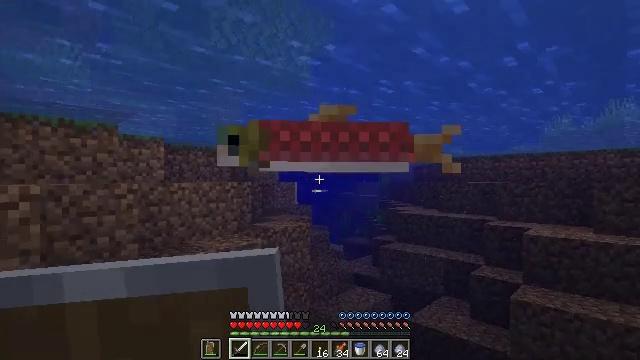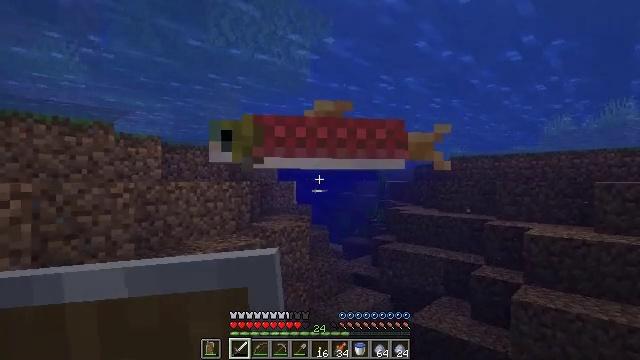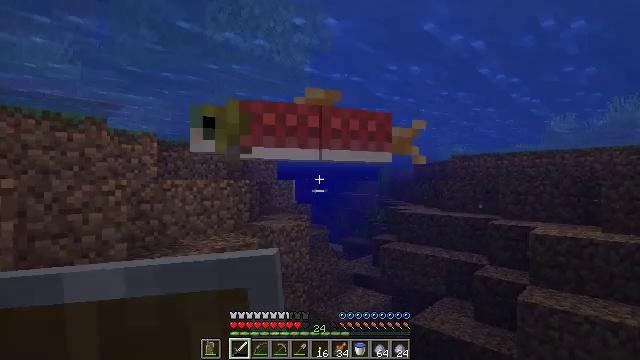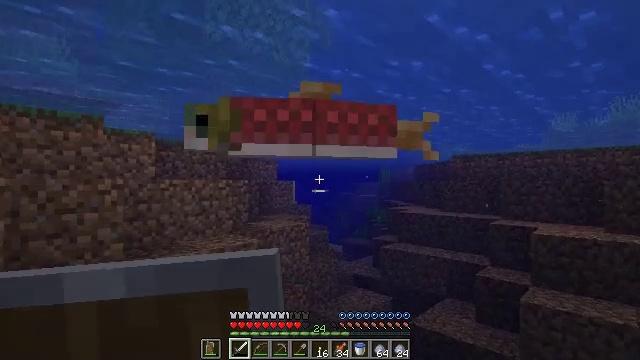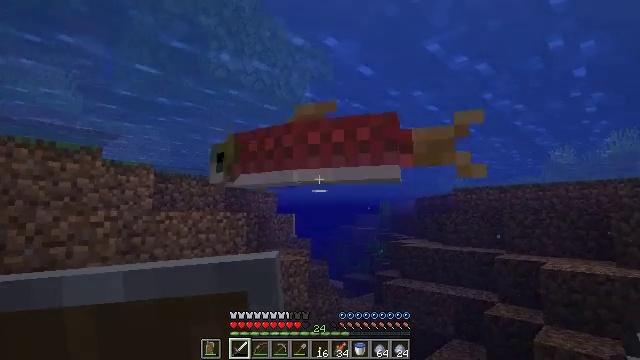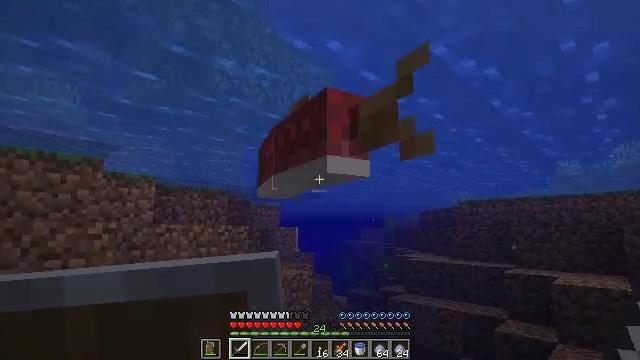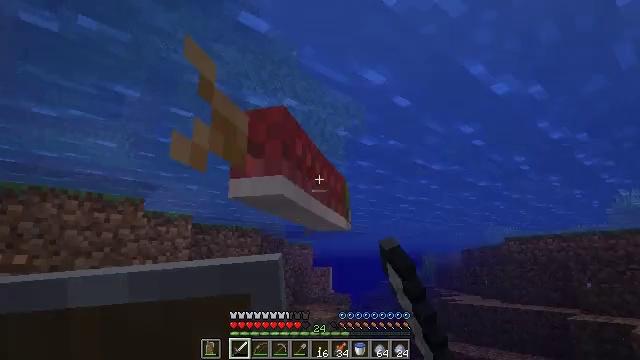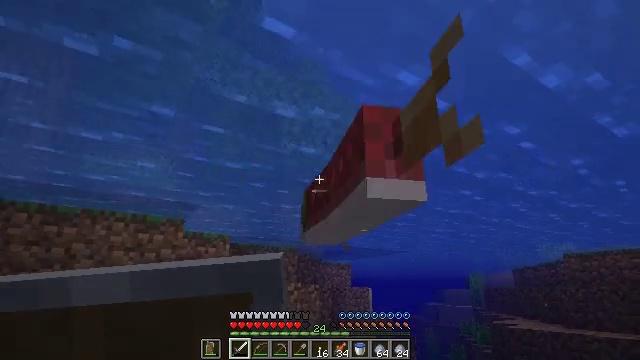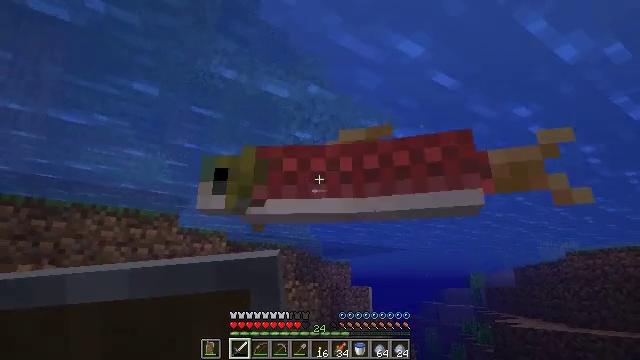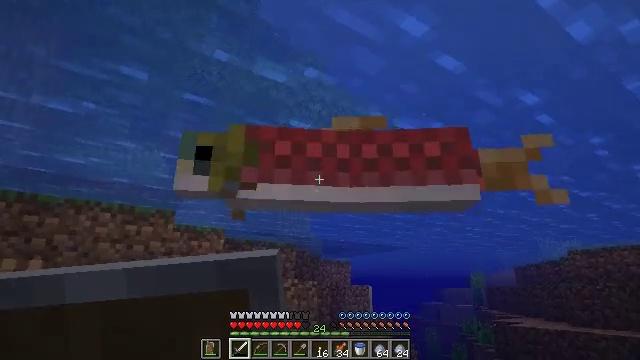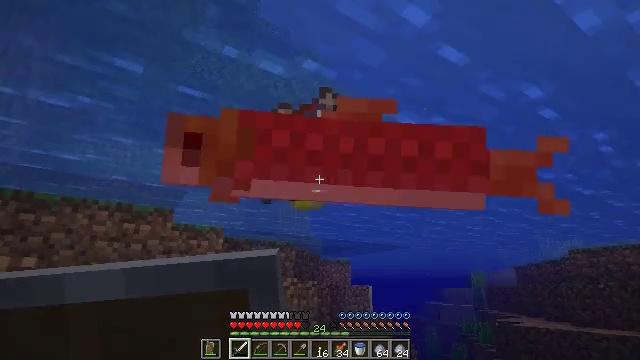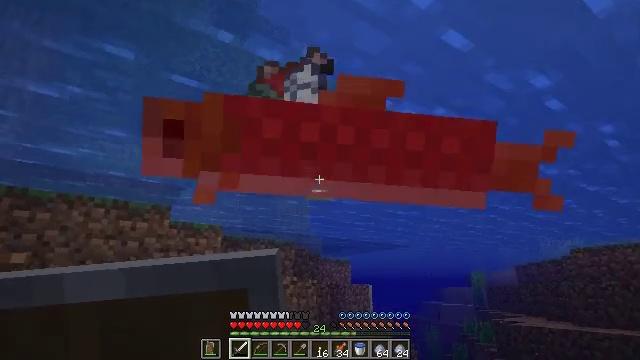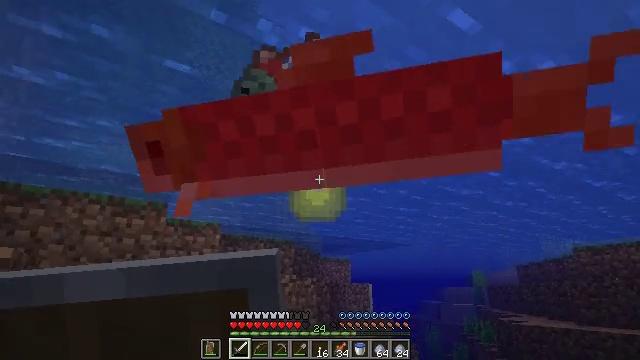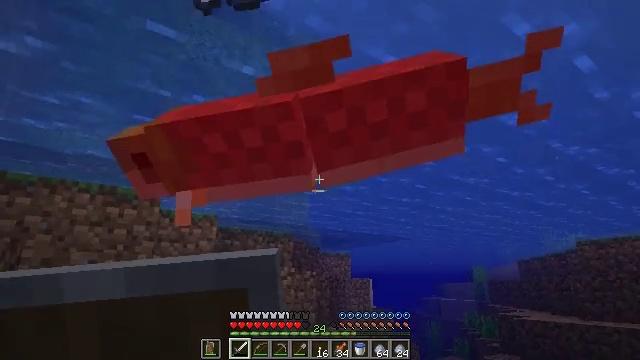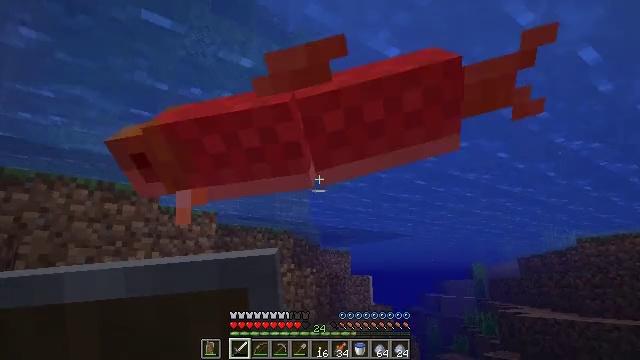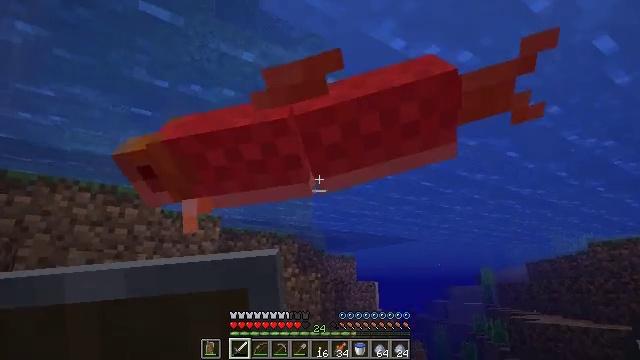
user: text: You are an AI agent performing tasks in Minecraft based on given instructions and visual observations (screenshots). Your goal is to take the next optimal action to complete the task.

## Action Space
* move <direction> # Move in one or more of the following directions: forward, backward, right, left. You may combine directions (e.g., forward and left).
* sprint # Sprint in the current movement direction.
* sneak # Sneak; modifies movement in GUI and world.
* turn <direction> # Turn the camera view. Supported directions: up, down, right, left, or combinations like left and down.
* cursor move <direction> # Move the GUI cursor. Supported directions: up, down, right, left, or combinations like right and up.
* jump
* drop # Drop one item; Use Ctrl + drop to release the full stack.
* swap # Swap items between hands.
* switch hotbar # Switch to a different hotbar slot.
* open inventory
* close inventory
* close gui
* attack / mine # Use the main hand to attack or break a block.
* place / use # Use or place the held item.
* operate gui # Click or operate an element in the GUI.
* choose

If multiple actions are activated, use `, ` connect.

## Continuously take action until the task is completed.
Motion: motion action
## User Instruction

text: Kill aquatic mobs.
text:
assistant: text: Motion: move forward
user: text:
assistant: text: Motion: move forward
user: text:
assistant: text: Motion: move forward
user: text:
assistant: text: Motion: move forward, turn up
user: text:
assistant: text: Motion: move forward, turn up, attack / mine
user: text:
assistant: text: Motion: move forward, turn left and up, attack / mine
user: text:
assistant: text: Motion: move forward, turn left and up, attack / mine
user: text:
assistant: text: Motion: move forward, attack / mine
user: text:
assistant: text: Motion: move forward, attack / mine
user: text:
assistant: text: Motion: move forward, attack / mine
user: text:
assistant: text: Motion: move forward, attack / mine
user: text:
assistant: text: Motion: move forward
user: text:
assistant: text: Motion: move forward
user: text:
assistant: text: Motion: move forward
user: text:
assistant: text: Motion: move forward, turn up
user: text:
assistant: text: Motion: move forward, turn left and up
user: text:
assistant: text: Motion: move forward, turn left and up
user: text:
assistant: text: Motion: move forward, turn left, jump
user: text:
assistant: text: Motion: move forward, turn left and down, jump
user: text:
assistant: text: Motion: move forward, turn left and down, jump
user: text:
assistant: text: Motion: move forward, turn left and down, jump
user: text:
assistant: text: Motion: move forward, turn left and down
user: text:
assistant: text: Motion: move forward, turn left and down
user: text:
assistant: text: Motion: move forward, turn left and down
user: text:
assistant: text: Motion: move forward, turn left
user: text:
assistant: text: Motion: move forward
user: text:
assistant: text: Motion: move forward, turn right and up
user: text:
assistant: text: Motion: move forward, turn right and up
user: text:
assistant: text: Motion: move forward, turn right and up
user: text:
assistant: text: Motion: move forward, turn up, attack / mine